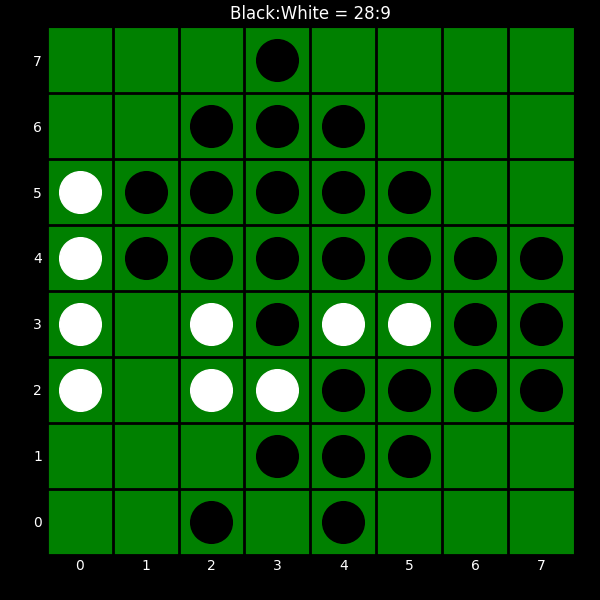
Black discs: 28
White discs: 9